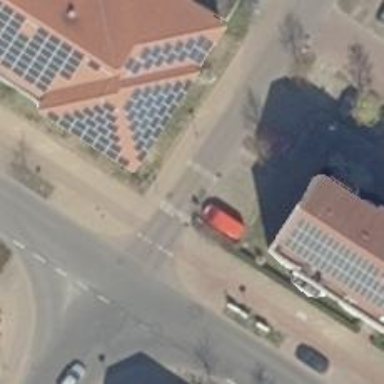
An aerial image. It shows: Table-style traffic calming feature.